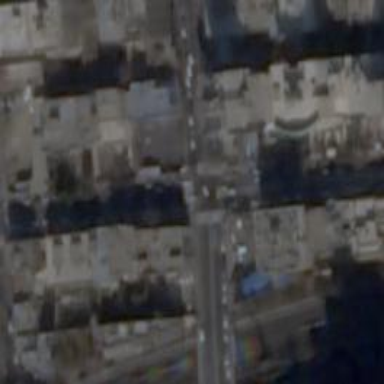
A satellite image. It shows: Marked crossing on the road.